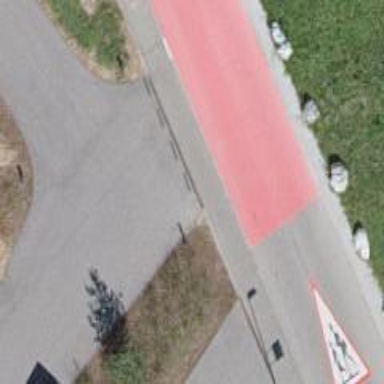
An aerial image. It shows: Bollard.